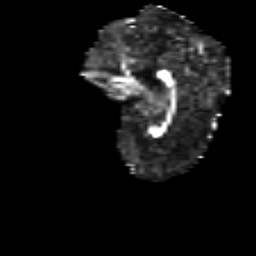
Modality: FA
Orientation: sagittal
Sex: female
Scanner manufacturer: siemens
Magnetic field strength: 3 T
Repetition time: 5 s
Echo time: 0.071 s